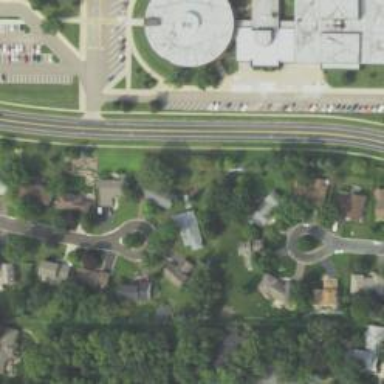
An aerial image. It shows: Turning loop on the road.